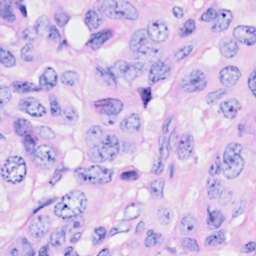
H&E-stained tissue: Breast